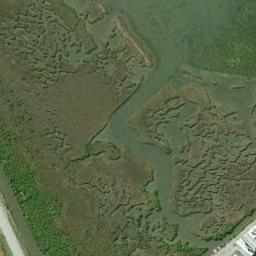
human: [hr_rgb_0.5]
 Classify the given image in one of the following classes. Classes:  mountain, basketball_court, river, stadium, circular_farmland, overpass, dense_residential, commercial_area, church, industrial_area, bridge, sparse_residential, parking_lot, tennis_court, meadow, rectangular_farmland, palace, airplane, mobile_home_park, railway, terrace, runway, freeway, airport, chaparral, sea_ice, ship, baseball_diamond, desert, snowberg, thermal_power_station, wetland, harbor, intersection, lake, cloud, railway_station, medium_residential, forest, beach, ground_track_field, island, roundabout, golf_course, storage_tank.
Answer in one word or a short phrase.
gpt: wetland